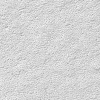
Atmospheric dust classification: not_dusty